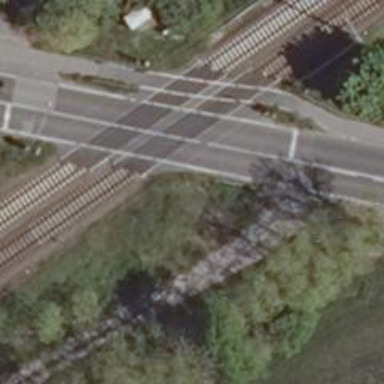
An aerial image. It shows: Level crossing with lights and saltire.